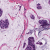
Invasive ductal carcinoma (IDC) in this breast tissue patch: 1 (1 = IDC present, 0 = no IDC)